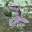
Label: 2